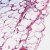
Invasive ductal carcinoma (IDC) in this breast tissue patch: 0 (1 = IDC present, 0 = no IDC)